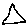
Label: triangle